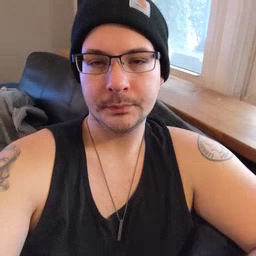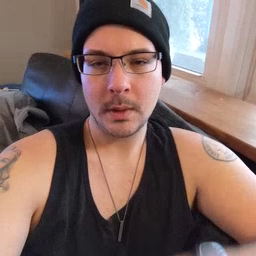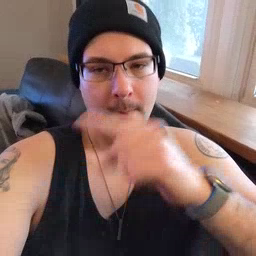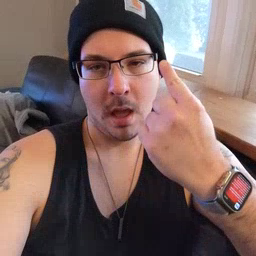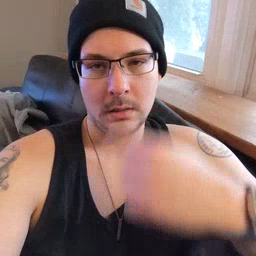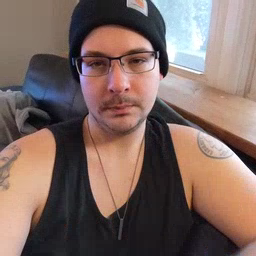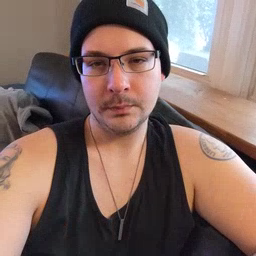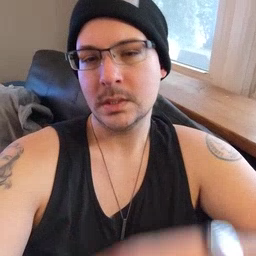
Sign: black